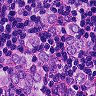
Metastatic tissue present: yes